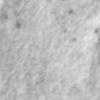
Label: no_change